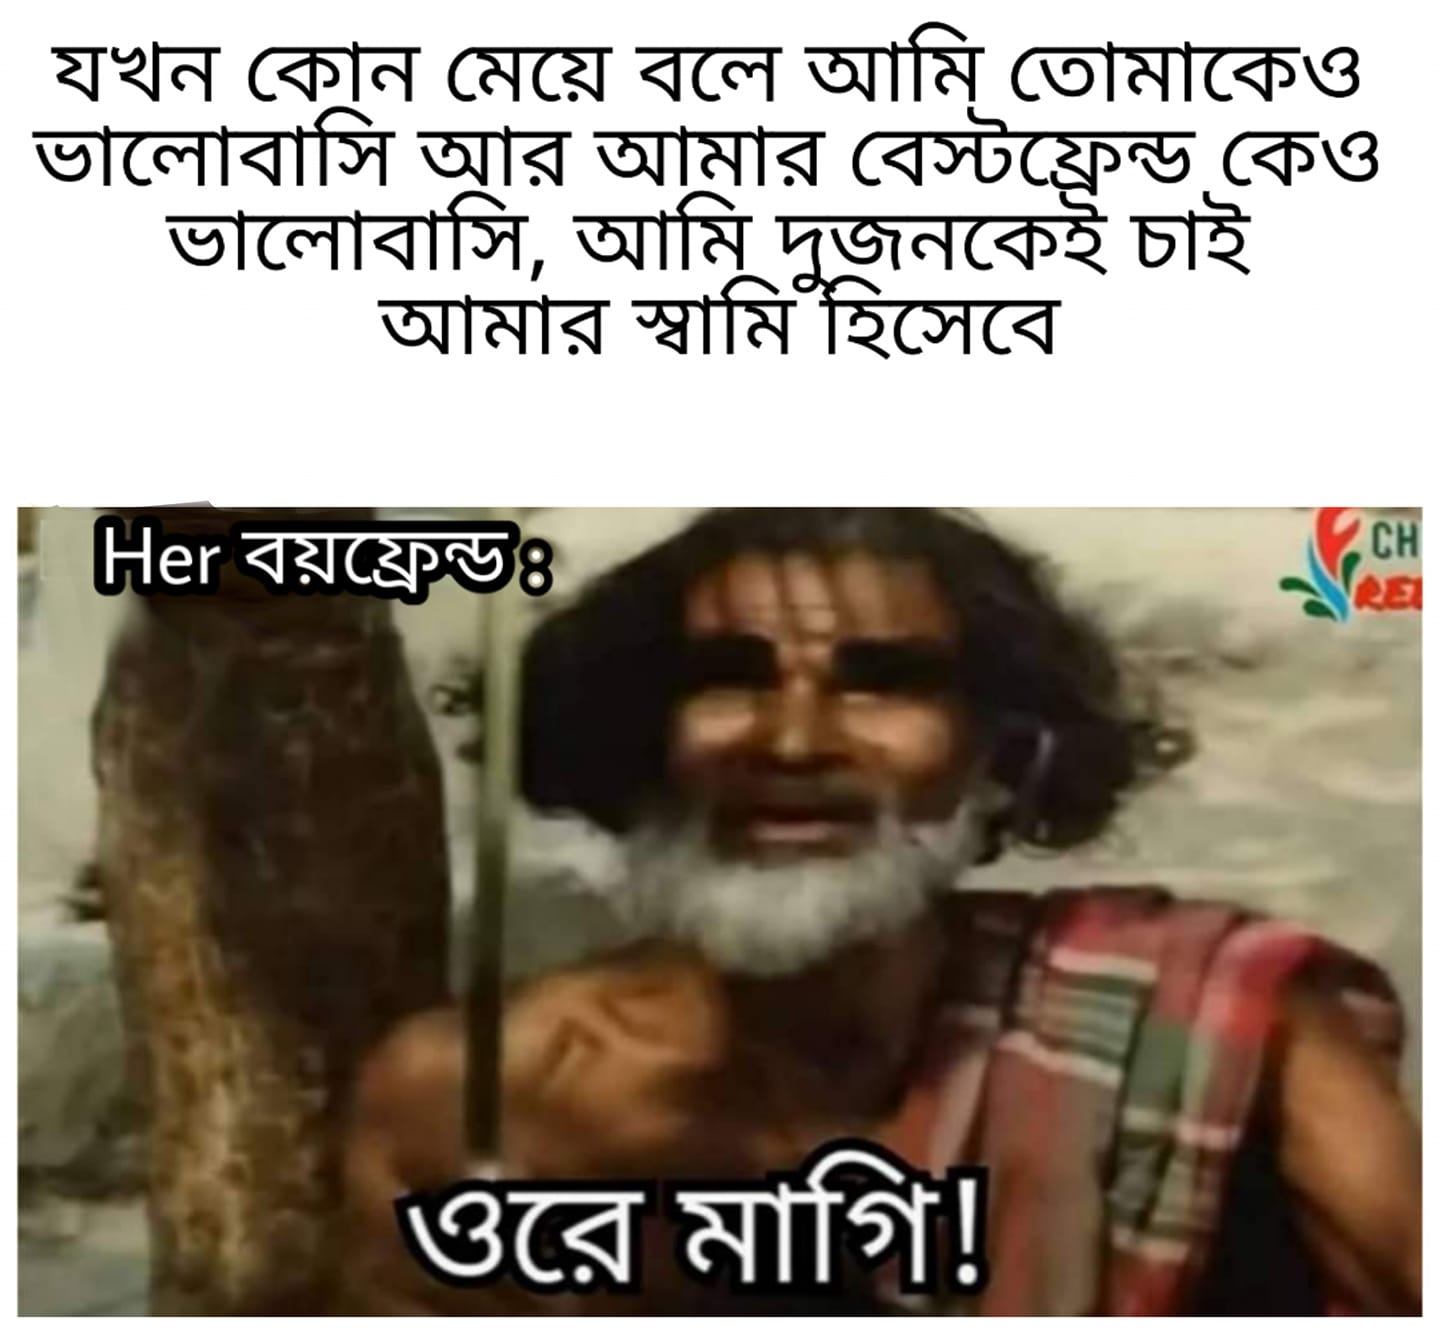
Caption: যখন কোন মেয়ে বলে আমি তোমাকেও ভালোবাসি আর আমার বেস্টফ্রেন্ড কেও ভালোবাসি , আমি দুজনকেই চাই আমার স্বামী হিসেবে    Her বয়ফ্রেন্ড   ওরে মাগি  !
Label: hate